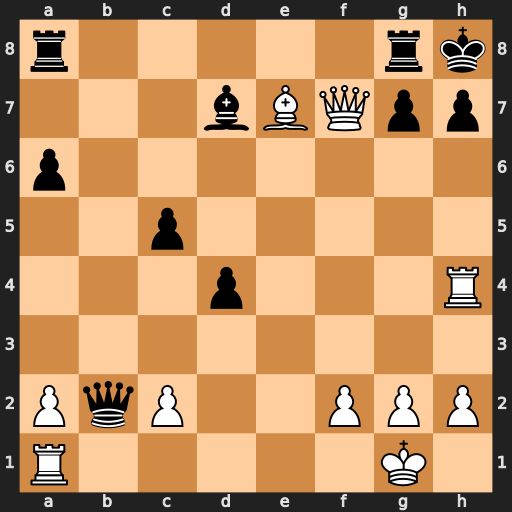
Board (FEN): r5rk/3bBQpp/p7/2p5/3p3R/8/PqP2PPP/R5K1
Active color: w
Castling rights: -
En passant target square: -
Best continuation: Rxh7+ Kxh7 Qh5#